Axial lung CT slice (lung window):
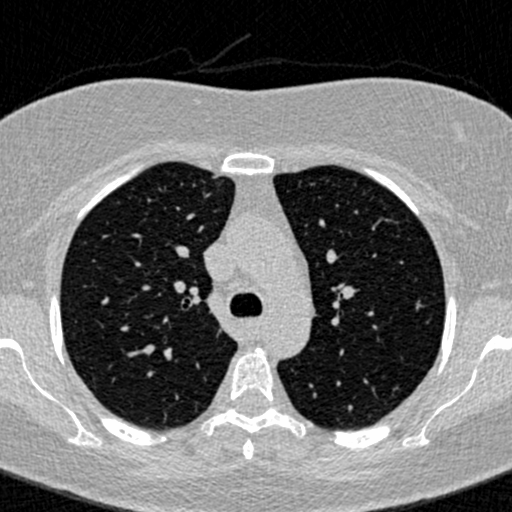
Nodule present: no